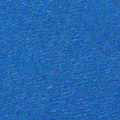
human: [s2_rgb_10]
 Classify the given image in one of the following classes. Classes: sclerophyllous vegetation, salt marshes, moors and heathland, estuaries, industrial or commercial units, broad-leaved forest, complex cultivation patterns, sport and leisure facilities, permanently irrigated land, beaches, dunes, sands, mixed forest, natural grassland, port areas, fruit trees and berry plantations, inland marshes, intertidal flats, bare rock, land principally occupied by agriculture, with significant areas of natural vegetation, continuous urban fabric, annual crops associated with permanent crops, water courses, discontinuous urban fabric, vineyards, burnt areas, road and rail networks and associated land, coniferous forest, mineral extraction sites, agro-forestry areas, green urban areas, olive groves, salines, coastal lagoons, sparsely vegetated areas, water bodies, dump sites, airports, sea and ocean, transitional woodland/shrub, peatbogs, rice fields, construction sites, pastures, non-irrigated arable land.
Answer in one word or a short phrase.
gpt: sea and ocean